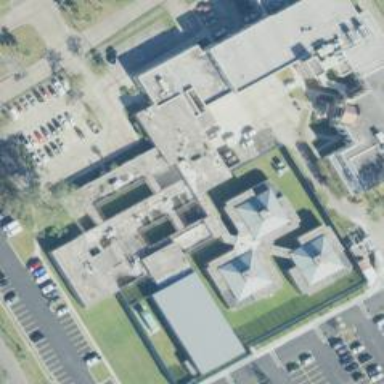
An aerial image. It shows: Prison.